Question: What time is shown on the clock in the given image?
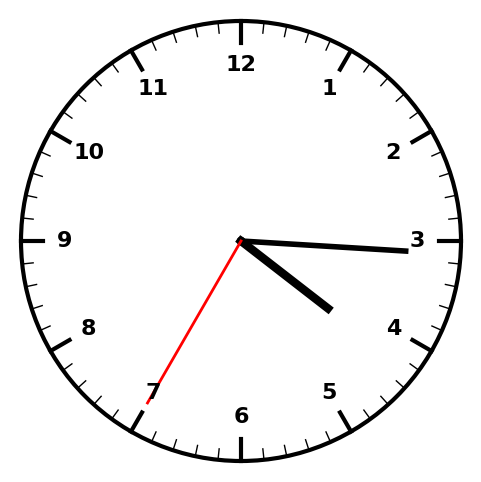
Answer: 04:15:35